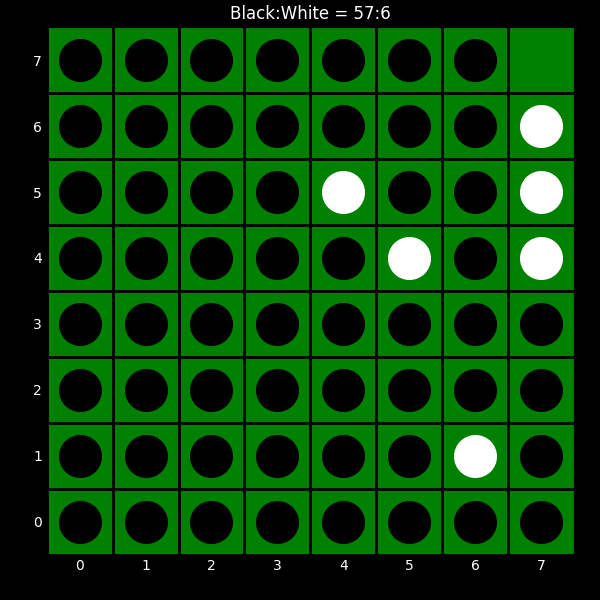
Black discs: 57
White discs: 6